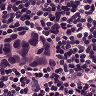
Metastatic tissue present: yes